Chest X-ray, PA view. Patient: 60 years old, sex F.
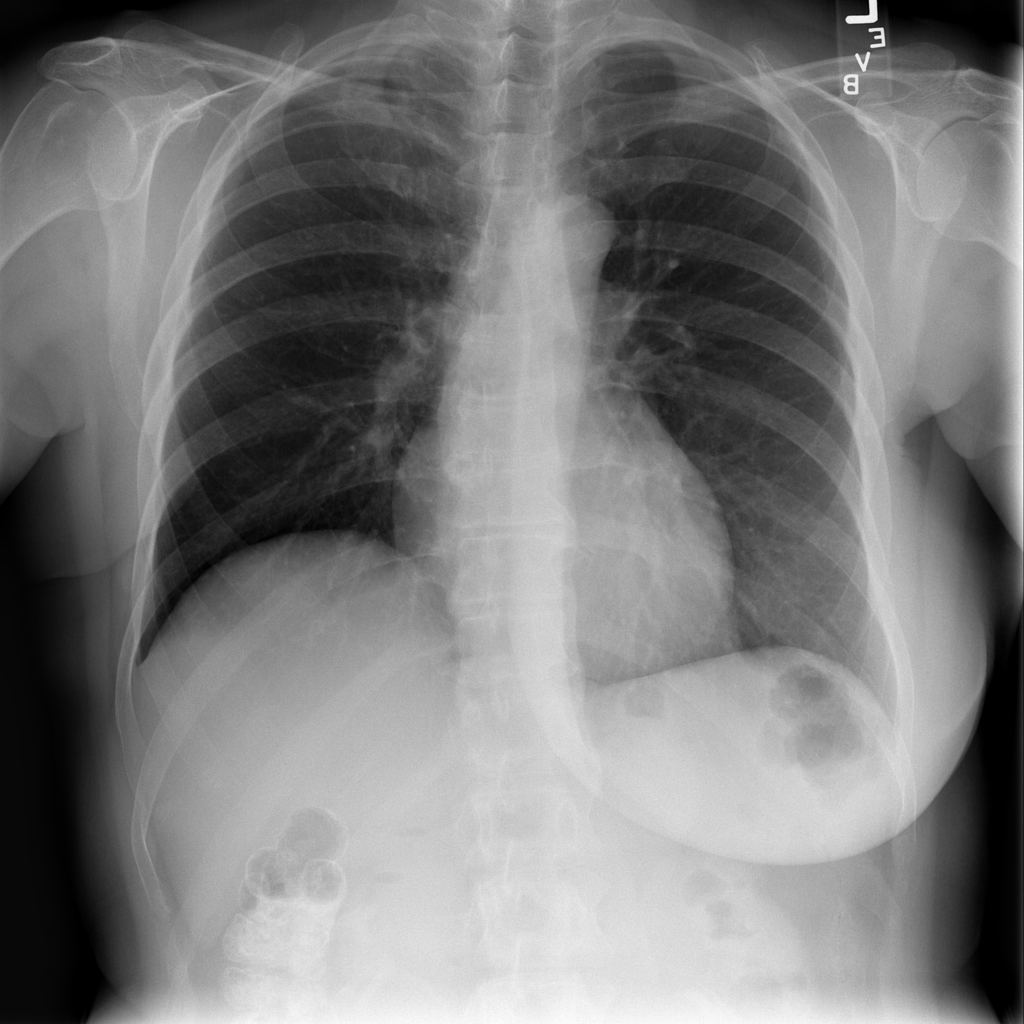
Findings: No Finding